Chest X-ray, AP view. Patient: 34 years old, sex M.
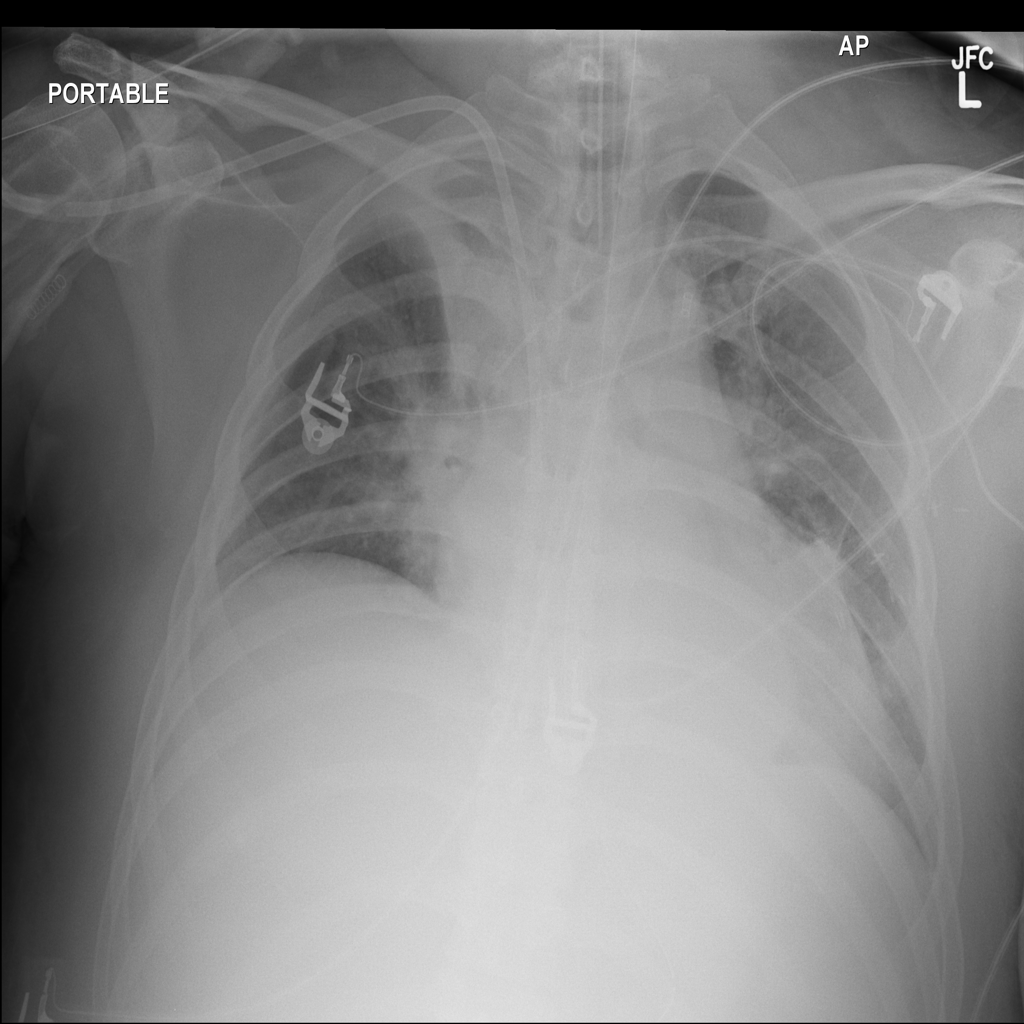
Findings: Atelectasis, Cardiomegaly, Consolidation, Effusion, Mass